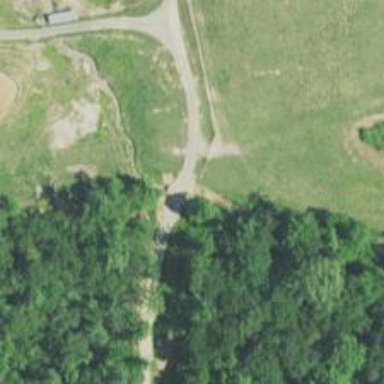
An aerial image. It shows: Culvert tunnel.